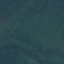
Label: Forest